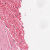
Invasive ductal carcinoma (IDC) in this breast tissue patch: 0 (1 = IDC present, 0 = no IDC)